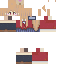
A female human skin with medium skin, wearing blonde long hair dressed in a red hoodie and red skirt, featuring a fangs.